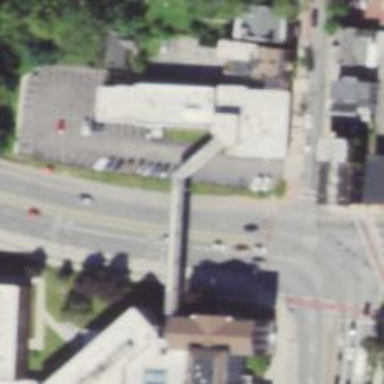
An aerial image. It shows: Covered footway on bridge.